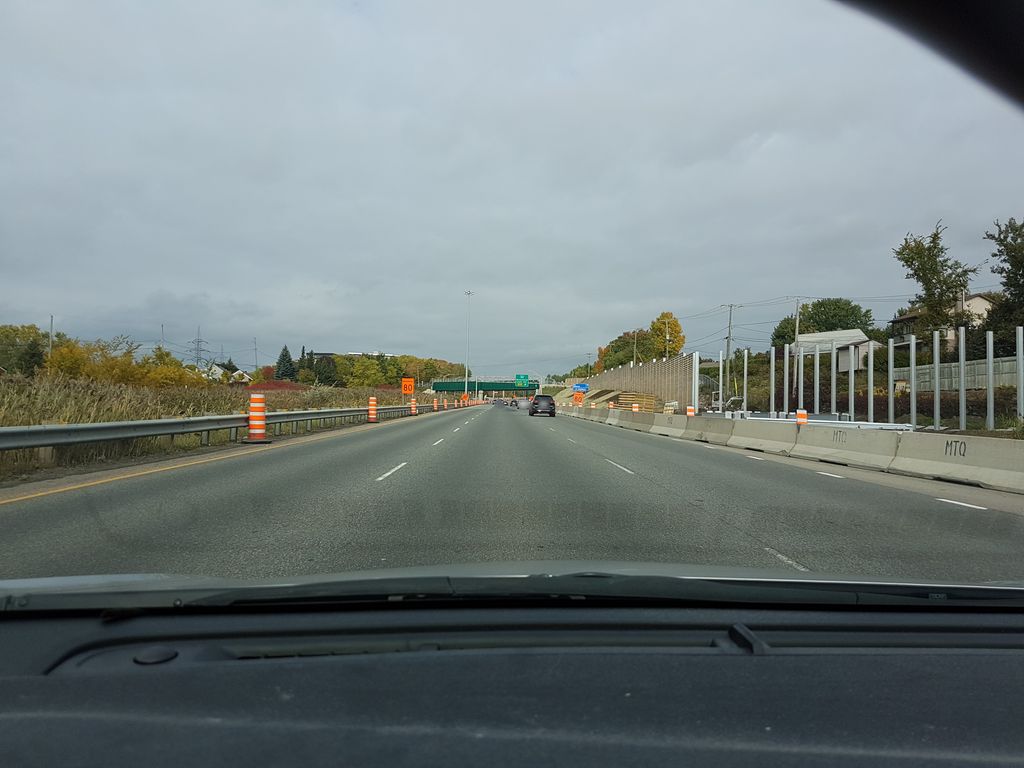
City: quebec_city